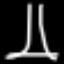
Label: The Eiffel Tower